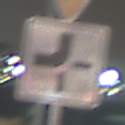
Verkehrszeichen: VerlaufVorfahrtsstrasse2
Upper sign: VorfahrtGewaehren
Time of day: Night
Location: Outdoor (Urban)
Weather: PartlyCloudy
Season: NotSpecified
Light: Artificial